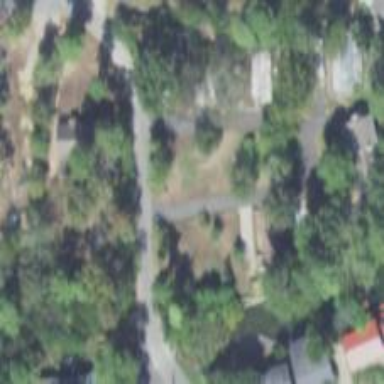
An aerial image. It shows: Residential road.